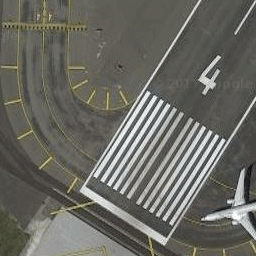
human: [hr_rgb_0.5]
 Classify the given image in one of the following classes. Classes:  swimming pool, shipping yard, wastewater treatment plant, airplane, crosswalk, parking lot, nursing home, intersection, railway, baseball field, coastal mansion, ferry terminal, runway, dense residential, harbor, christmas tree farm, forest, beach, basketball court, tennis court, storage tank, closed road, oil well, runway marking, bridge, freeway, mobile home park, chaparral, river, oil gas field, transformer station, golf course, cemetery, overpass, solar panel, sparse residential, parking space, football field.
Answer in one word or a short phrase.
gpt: runway